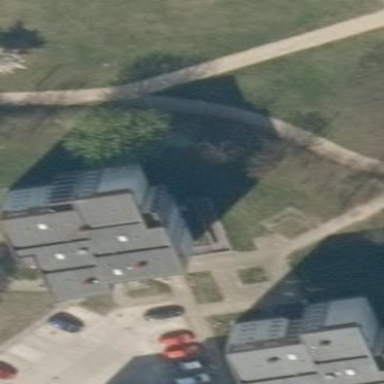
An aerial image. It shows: Apartment building with flat roof.